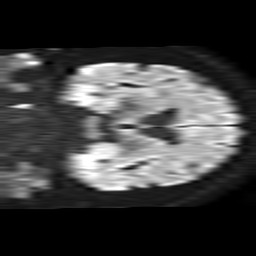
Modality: TRACE
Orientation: coronal
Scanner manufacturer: philips
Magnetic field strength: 1.5 T
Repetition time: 4.6 s
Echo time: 0.08528 s